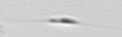
Label: Cylindrotheca_morphotype1